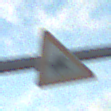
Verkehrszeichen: ReiterLinks
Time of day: SunriseSunset
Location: Outdoor (RoadRail)
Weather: PartlyCloudy
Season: NotSpecified
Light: Natural